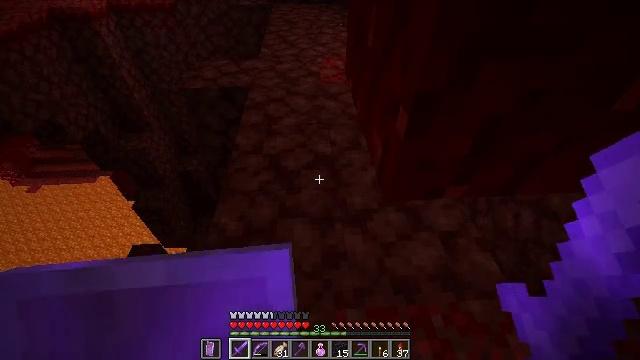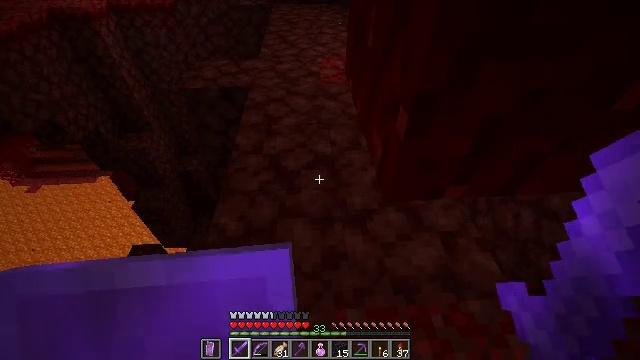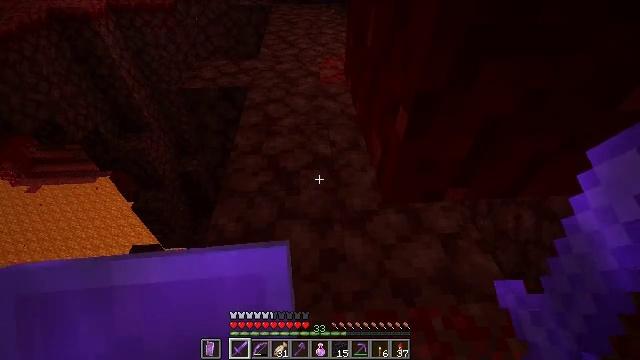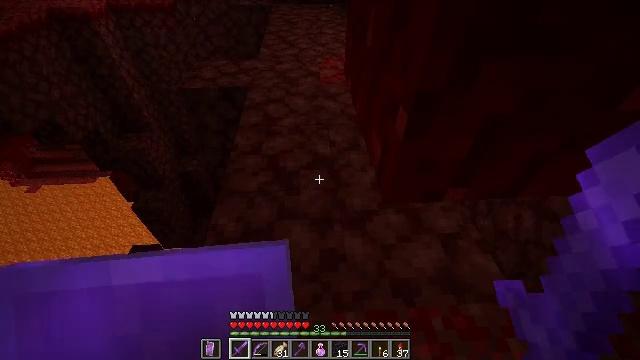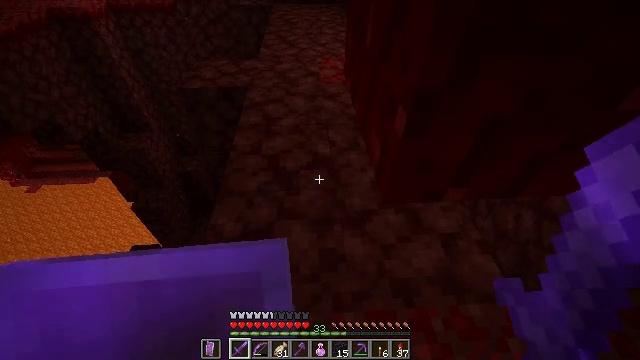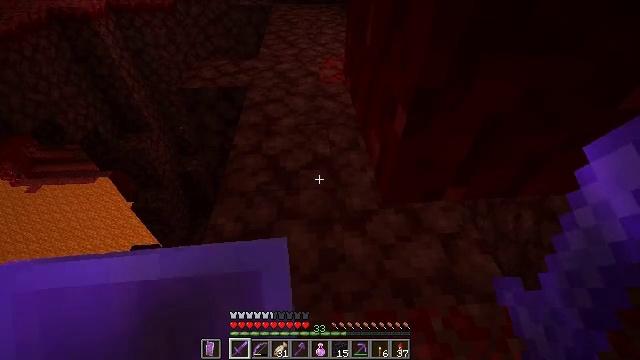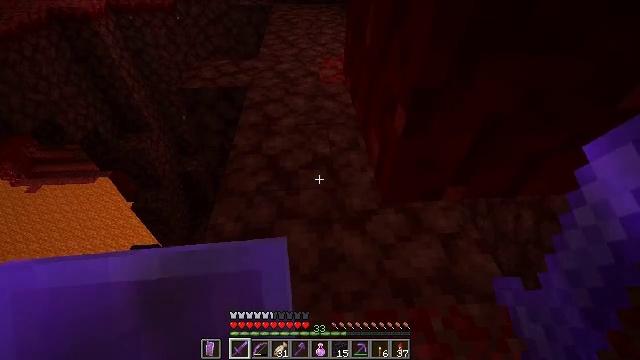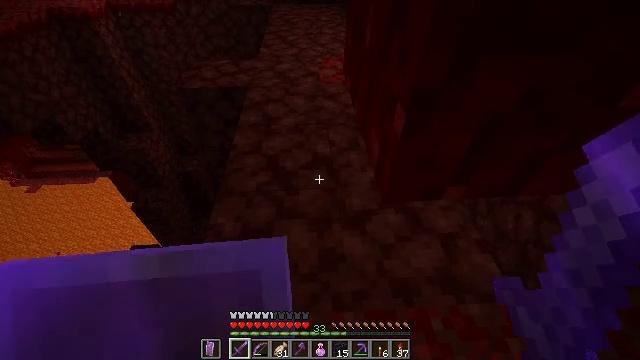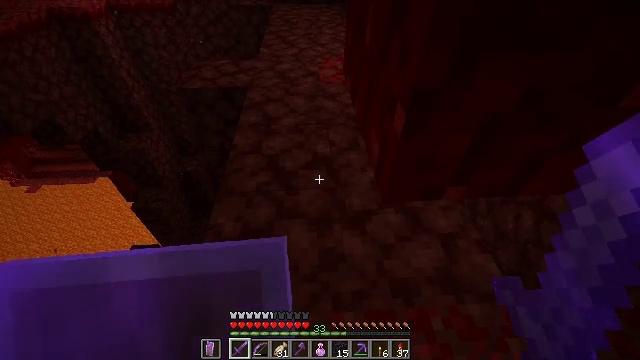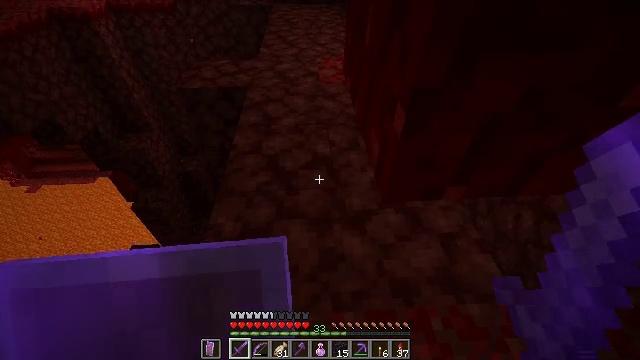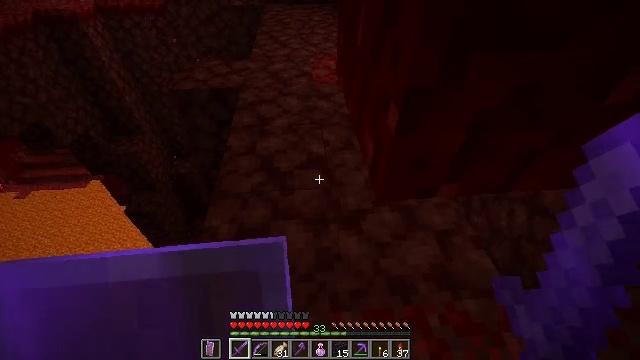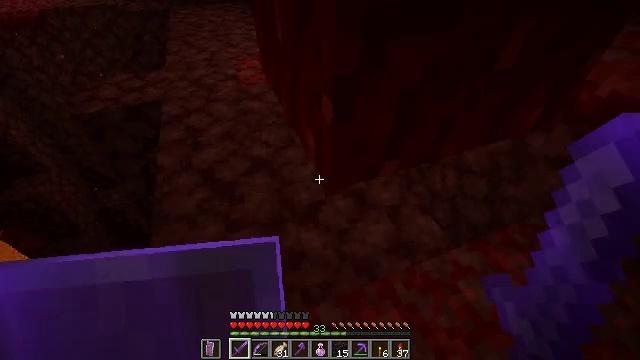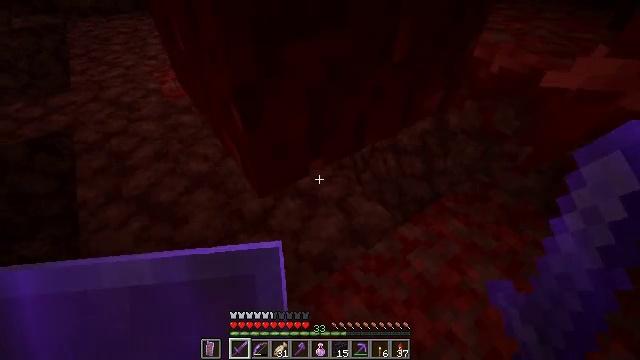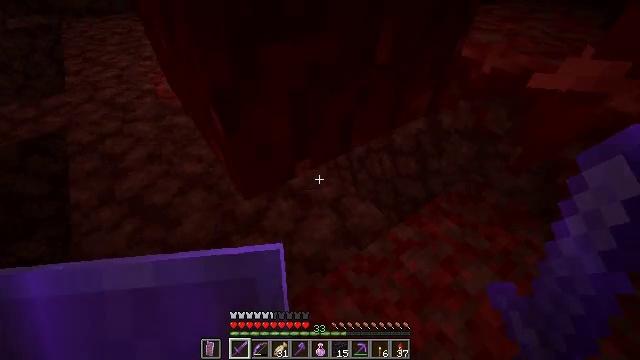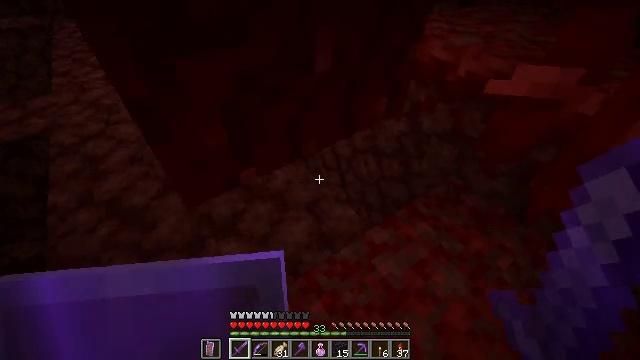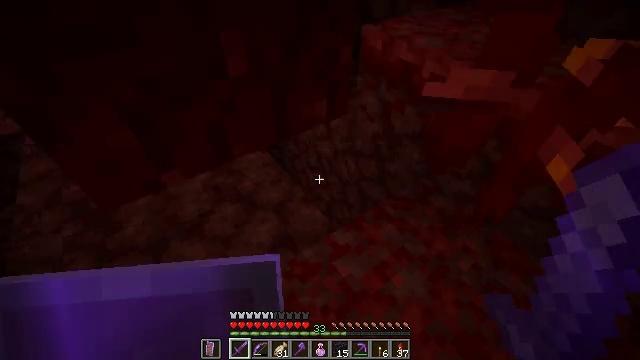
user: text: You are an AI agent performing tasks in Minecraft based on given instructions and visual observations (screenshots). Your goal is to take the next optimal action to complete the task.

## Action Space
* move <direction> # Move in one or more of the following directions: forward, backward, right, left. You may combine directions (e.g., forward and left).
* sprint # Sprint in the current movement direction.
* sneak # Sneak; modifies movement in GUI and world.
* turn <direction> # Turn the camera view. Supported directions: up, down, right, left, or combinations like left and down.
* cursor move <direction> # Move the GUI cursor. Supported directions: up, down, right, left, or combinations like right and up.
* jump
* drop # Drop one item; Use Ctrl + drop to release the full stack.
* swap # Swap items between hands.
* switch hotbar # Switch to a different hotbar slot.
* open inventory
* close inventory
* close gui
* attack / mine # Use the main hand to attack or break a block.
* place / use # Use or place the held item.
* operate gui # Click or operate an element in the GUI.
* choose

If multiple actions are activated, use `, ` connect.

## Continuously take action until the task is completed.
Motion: motion action
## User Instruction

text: Attack the ground to pick up warped fungus.
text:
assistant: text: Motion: no_op
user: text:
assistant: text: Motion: no_op
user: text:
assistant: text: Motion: no_op
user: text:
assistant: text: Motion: no_op
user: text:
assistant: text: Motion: no_op
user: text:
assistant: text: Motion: no_op
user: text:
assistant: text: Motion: no_op
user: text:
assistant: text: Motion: no_op
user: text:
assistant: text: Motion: no_op
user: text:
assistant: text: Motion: turn right
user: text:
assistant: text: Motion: turn right
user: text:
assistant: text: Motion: move right, turn right
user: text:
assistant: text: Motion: move right
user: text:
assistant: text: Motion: move right
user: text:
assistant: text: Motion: move right
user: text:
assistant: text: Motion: move right
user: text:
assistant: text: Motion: move right, turn left
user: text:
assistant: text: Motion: move right, turn left and down
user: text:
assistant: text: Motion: turn left
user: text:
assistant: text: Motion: turn left
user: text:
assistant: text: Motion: no_op
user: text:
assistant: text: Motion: no_op
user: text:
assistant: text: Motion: no_op
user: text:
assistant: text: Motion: no_op
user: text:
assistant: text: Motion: no_op
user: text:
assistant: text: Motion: no_op
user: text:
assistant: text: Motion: turn left and up
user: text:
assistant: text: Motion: turn left and up
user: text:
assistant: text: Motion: turn left and up
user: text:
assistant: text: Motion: no_op